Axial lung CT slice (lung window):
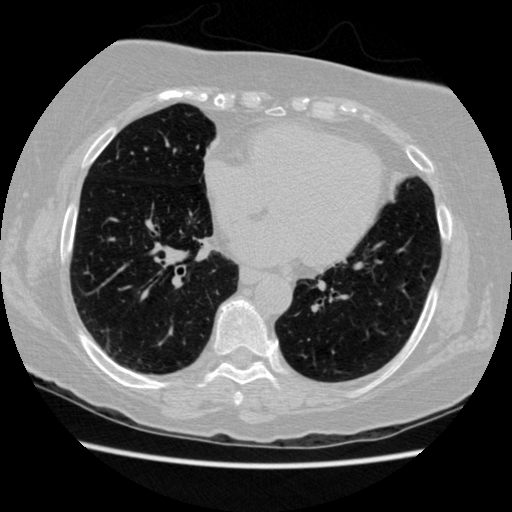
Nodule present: no